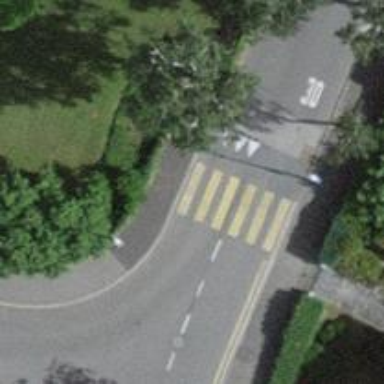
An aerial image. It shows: Zebra crossing on the road.